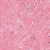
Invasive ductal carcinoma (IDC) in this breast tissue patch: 0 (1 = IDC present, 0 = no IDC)